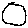
Label: circle